Interaction volume radius: 5 \u00c5
Interaction volume height: 15 \u00c5
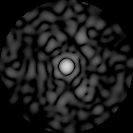
Disorder parameter: 0.8231